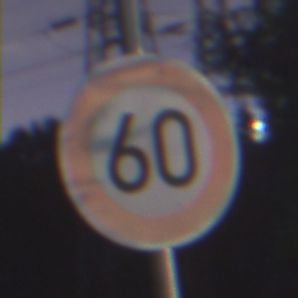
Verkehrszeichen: Geschwindigkeit60
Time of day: Night
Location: Outdoor (Suburban)
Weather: PartlyCloudy
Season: NotSpecified
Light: Artificial